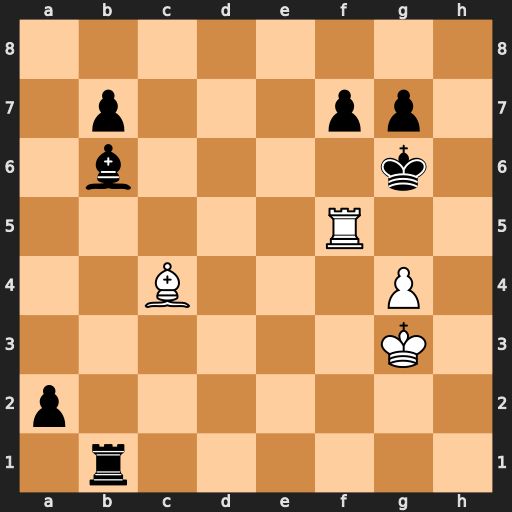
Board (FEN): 8/1p3pp1/1b4k1/5R2/2B3P1/6K1/p7/1r6
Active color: w
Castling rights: -
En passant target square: -
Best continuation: Bxf7+ Kh7 Rh5#